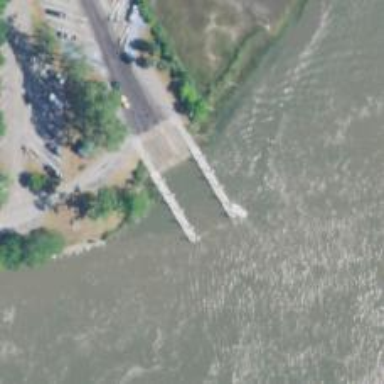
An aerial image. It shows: Boat ramp located on leisure land.